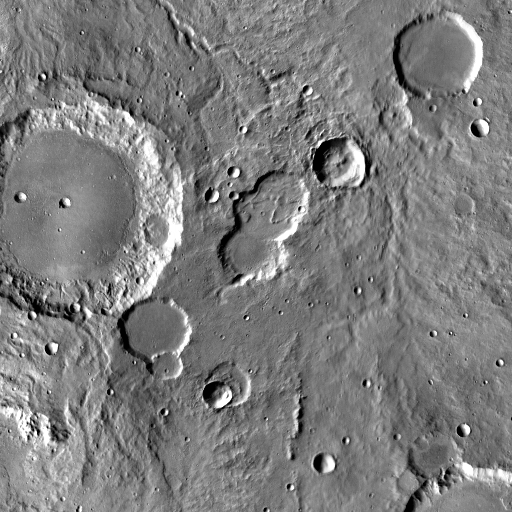
Crater classes present: Background, Other, Layered, Buried, Secondary